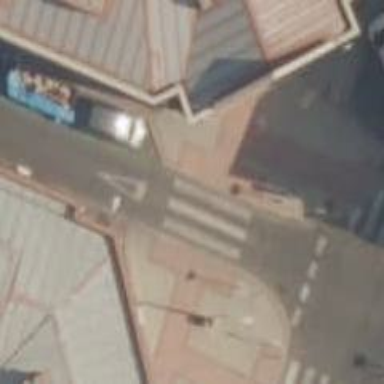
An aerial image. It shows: Uncontrolled zebra crossing on the road.